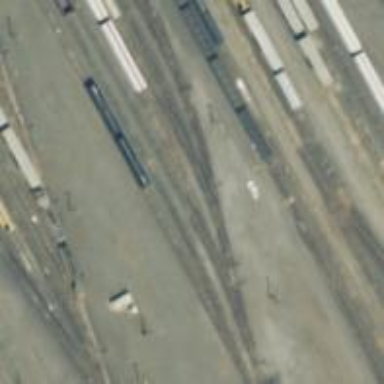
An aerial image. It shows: Railway yard.